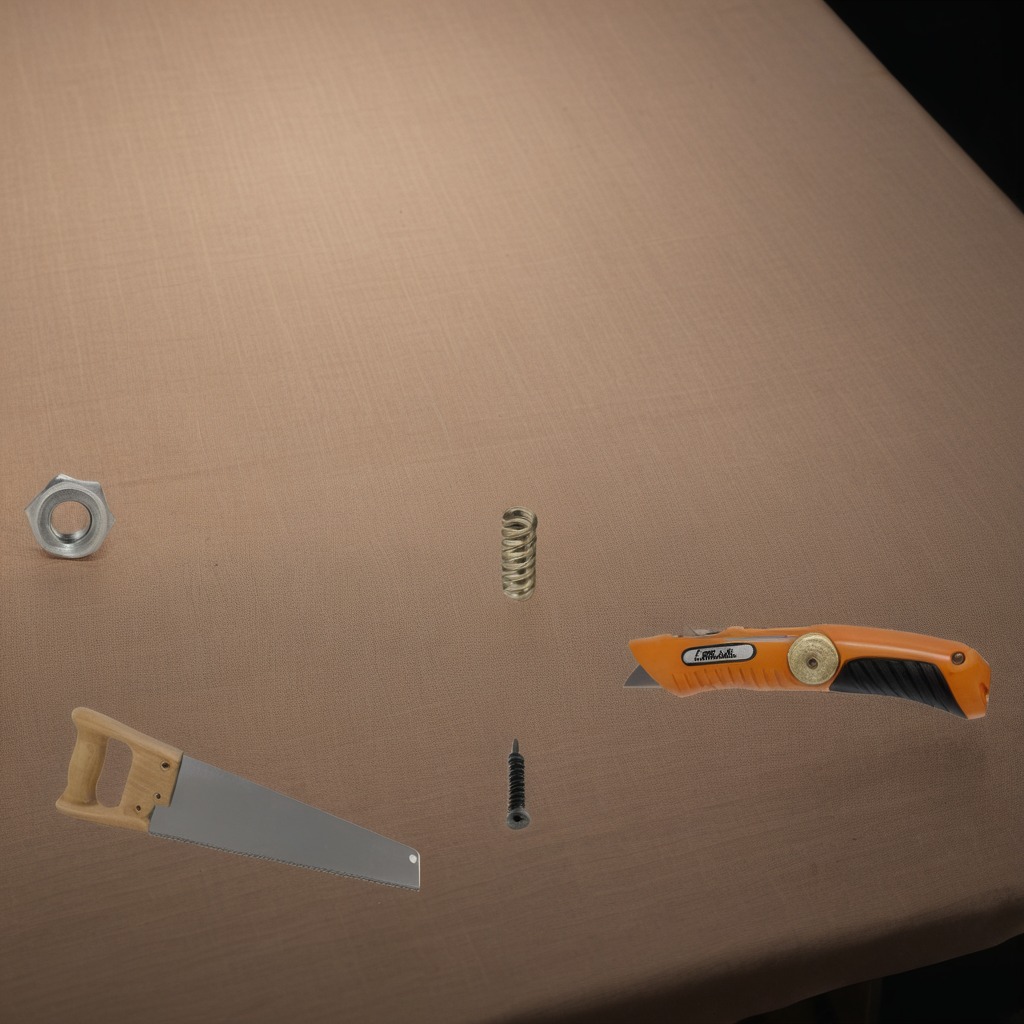
A utility knife, a metal machine screw, a coiled metal spring, a handheld metal saw, and a metal nut are lying on a wooden table.